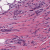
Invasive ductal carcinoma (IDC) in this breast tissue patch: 1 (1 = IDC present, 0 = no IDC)